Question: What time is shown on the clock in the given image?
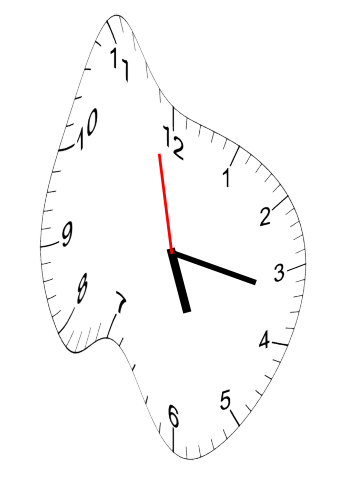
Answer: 05:16:58